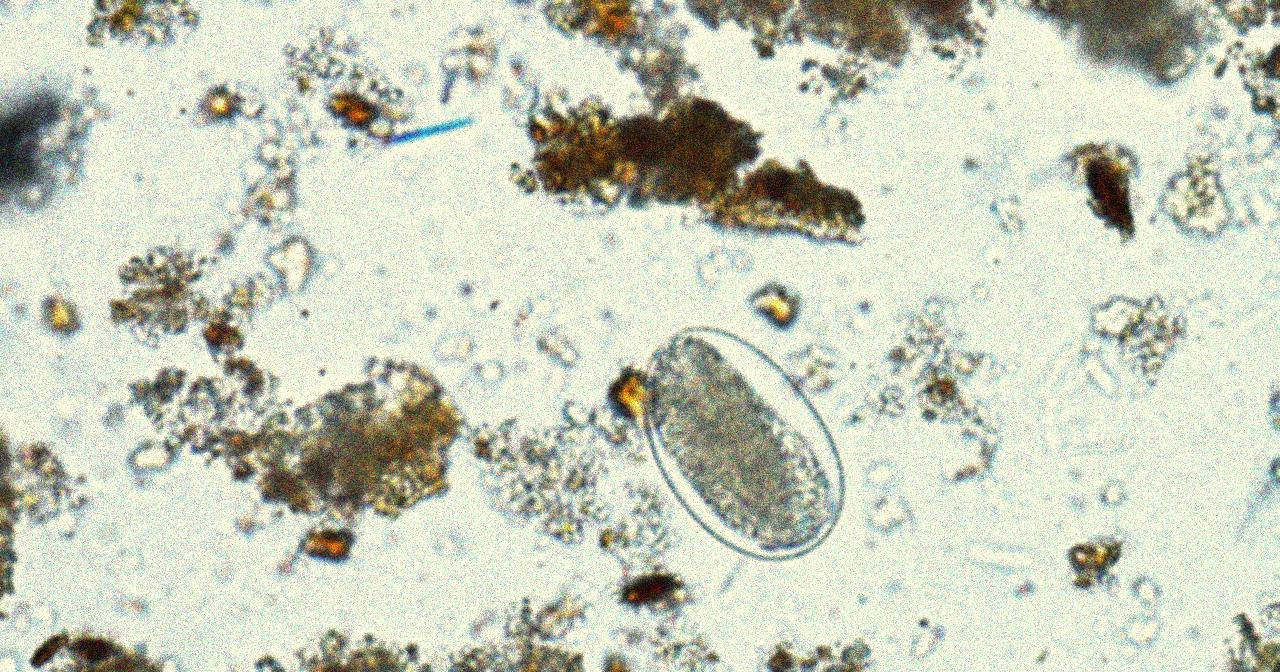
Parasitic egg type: Hookworm egg